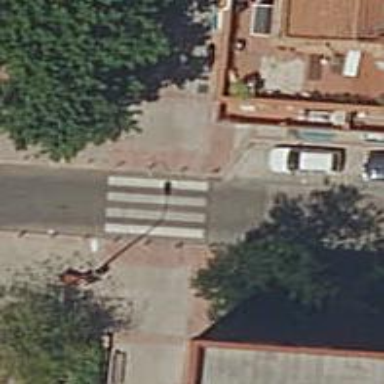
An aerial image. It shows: Bollard barrier.